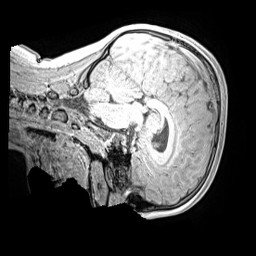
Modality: MP2RAGE
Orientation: sagittal
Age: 9
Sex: male
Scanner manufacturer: siemens
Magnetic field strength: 3 T
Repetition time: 4 s
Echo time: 0.00299 s